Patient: sex F, age 63
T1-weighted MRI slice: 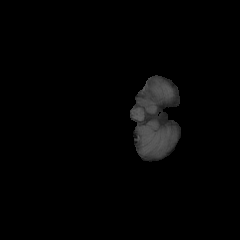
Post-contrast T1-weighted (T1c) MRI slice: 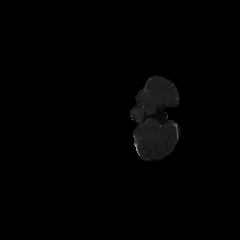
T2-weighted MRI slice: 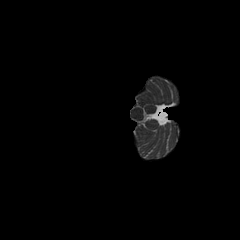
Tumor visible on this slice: no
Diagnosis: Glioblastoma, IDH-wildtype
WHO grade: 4